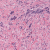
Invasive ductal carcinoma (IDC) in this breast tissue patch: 1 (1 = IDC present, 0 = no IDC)